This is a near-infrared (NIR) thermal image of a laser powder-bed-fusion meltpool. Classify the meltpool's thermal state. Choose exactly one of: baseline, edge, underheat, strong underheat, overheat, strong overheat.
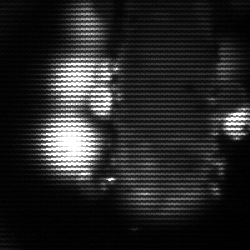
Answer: strong underheat